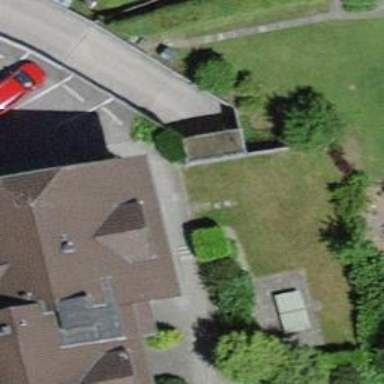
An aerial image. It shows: Parking entrance.